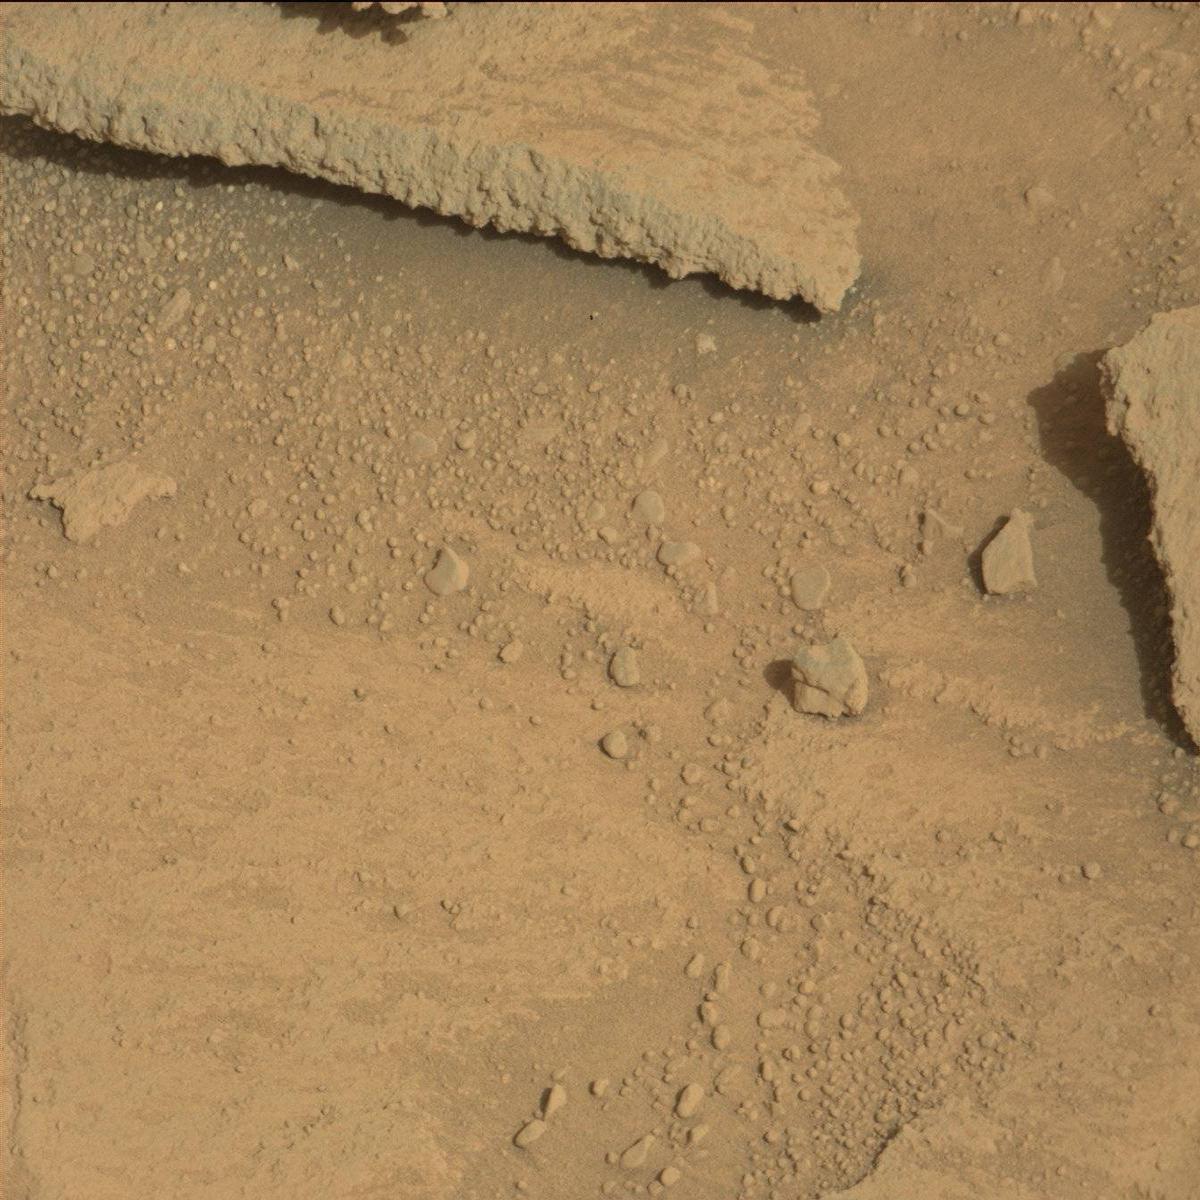
Terrain classes present: Bedrock, Rock, Sand / Soil